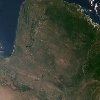
Label: land